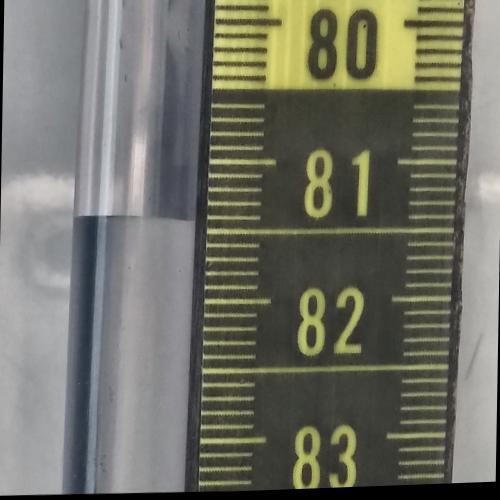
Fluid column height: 81.4 cm